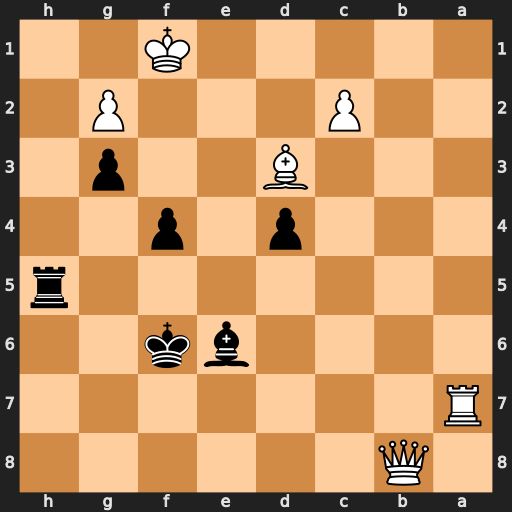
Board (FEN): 1Q6/R7/4bk2/7r/3p1p2/3B2p1/2P3P1/5K2
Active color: b
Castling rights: -
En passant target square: -
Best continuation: Rh1+ Ke2 Bg4+ Kd2 Rd1#